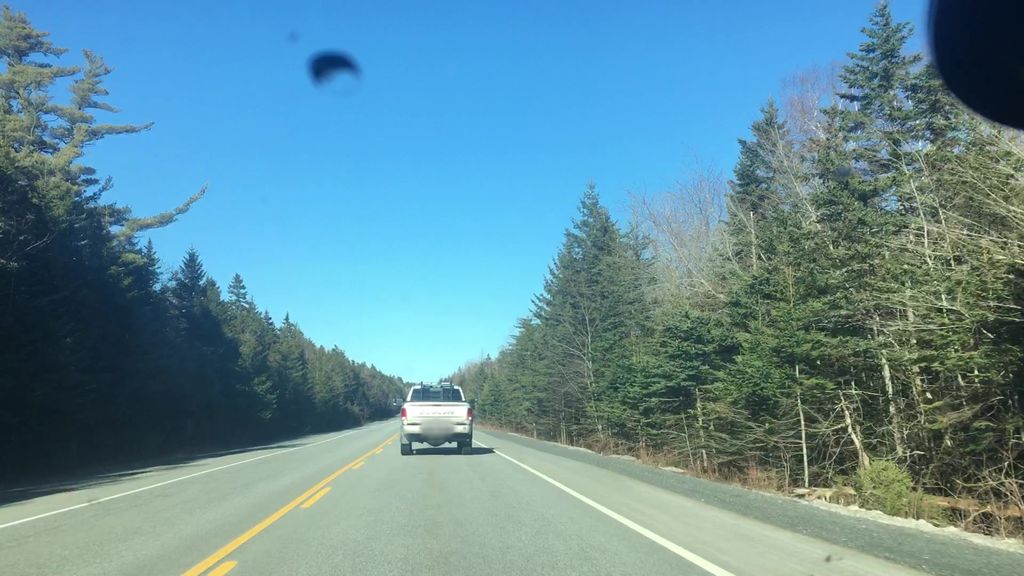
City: halifax